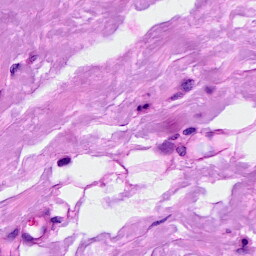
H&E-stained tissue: Breast